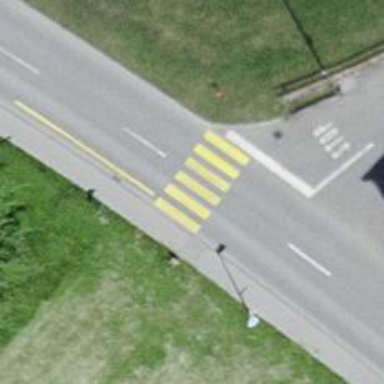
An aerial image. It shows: Uncontrolled zebra crossing on the road.